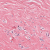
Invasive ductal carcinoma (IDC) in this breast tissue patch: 0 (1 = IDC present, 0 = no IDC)